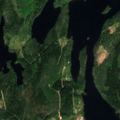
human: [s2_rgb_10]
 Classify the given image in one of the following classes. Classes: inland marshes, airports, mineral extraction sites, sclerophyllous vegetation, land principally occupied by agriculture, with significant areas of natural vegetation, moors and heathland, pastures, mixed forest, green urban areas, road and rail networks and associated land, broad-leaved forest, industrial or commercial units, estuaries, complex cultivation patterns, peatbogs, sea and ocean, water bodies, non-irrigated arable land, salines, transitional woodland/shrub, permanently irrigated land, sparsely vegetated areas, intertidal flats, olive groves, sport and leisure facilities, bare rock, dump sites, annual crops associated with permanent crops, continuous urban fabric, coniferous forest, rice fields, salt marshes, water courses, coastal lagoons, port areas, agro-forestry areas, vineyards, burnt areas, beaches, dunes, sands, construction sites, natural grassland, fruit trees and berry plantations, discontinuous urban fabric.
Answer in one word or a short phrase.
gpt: coniferous forest, mixed forest, water bodies